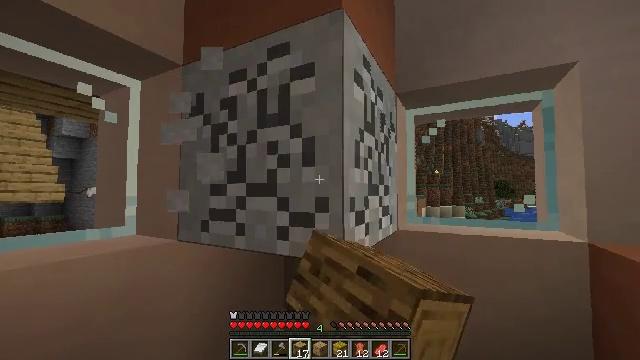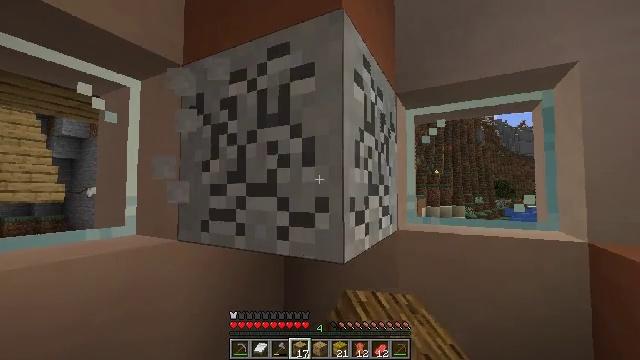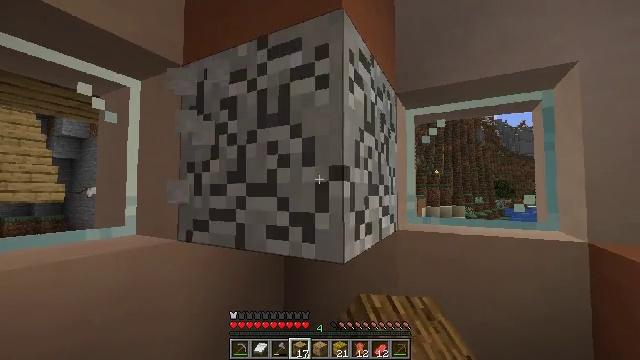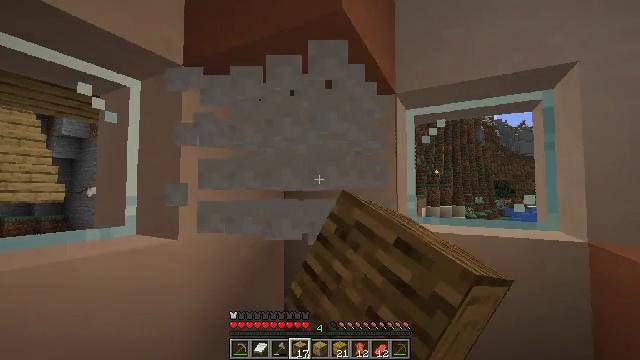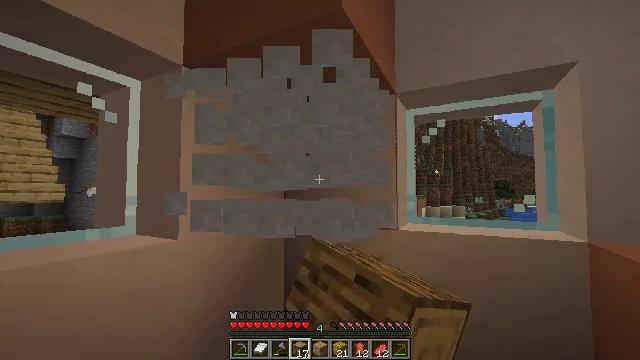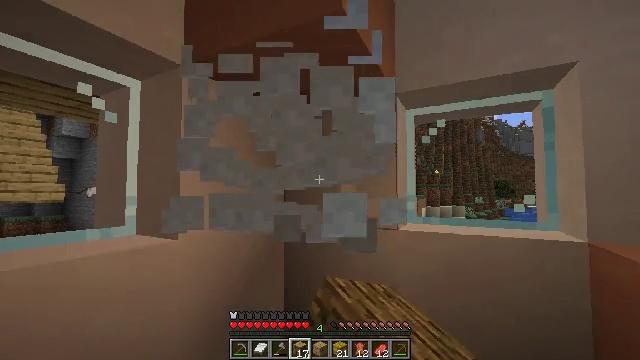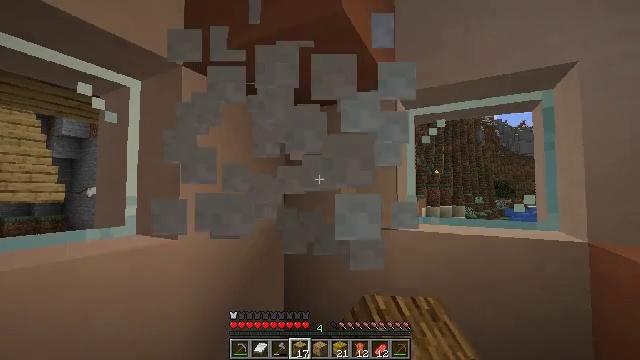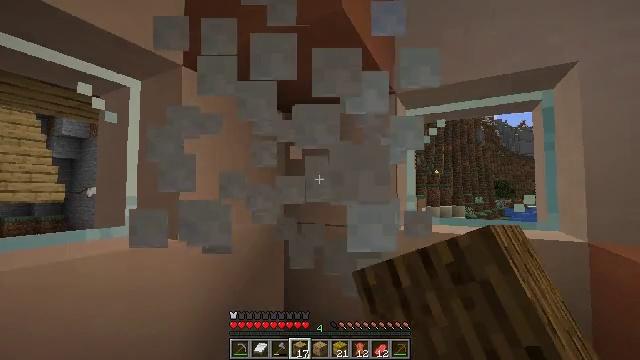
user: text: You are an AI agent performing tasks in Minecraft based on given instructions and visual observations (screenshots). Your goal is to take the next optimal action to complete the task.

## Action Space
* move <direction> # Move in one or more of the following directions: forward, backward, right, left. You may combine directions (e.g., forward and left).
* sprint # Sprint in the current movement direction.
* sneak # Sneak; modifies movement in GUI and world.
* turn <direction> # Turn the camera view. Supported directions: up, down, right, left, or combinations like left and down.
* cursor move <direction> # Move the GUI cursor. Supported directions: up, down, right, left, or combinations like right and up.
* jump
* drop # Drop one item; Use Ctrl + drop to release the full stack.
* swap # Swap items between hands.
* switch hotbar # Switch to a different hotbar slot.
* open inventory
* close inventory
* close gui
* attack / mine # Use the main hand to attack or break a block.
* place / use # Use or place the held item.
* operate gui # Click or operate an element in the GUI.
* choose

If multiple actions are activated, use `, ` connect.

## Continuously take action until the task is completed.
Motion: motion action
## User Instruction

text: Dig up clay found underwater.
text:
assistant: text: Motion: sneak, attack / mine
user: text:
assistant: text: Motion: sneak, attack / mine
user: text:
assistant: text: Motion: sneak, attack / mine
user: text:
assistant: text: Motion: sneak, attack / mine
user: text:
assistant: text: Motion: sneak, attack / mine
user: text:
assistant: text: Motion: sneak, attack / mine
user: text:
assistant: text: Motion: sneak, attack / mine
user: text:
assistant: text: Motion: sneak, attack / mine